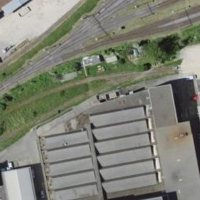
EUNIS habitat code: 54
Species observed at this site:
Matricaria discoidea